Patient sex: F
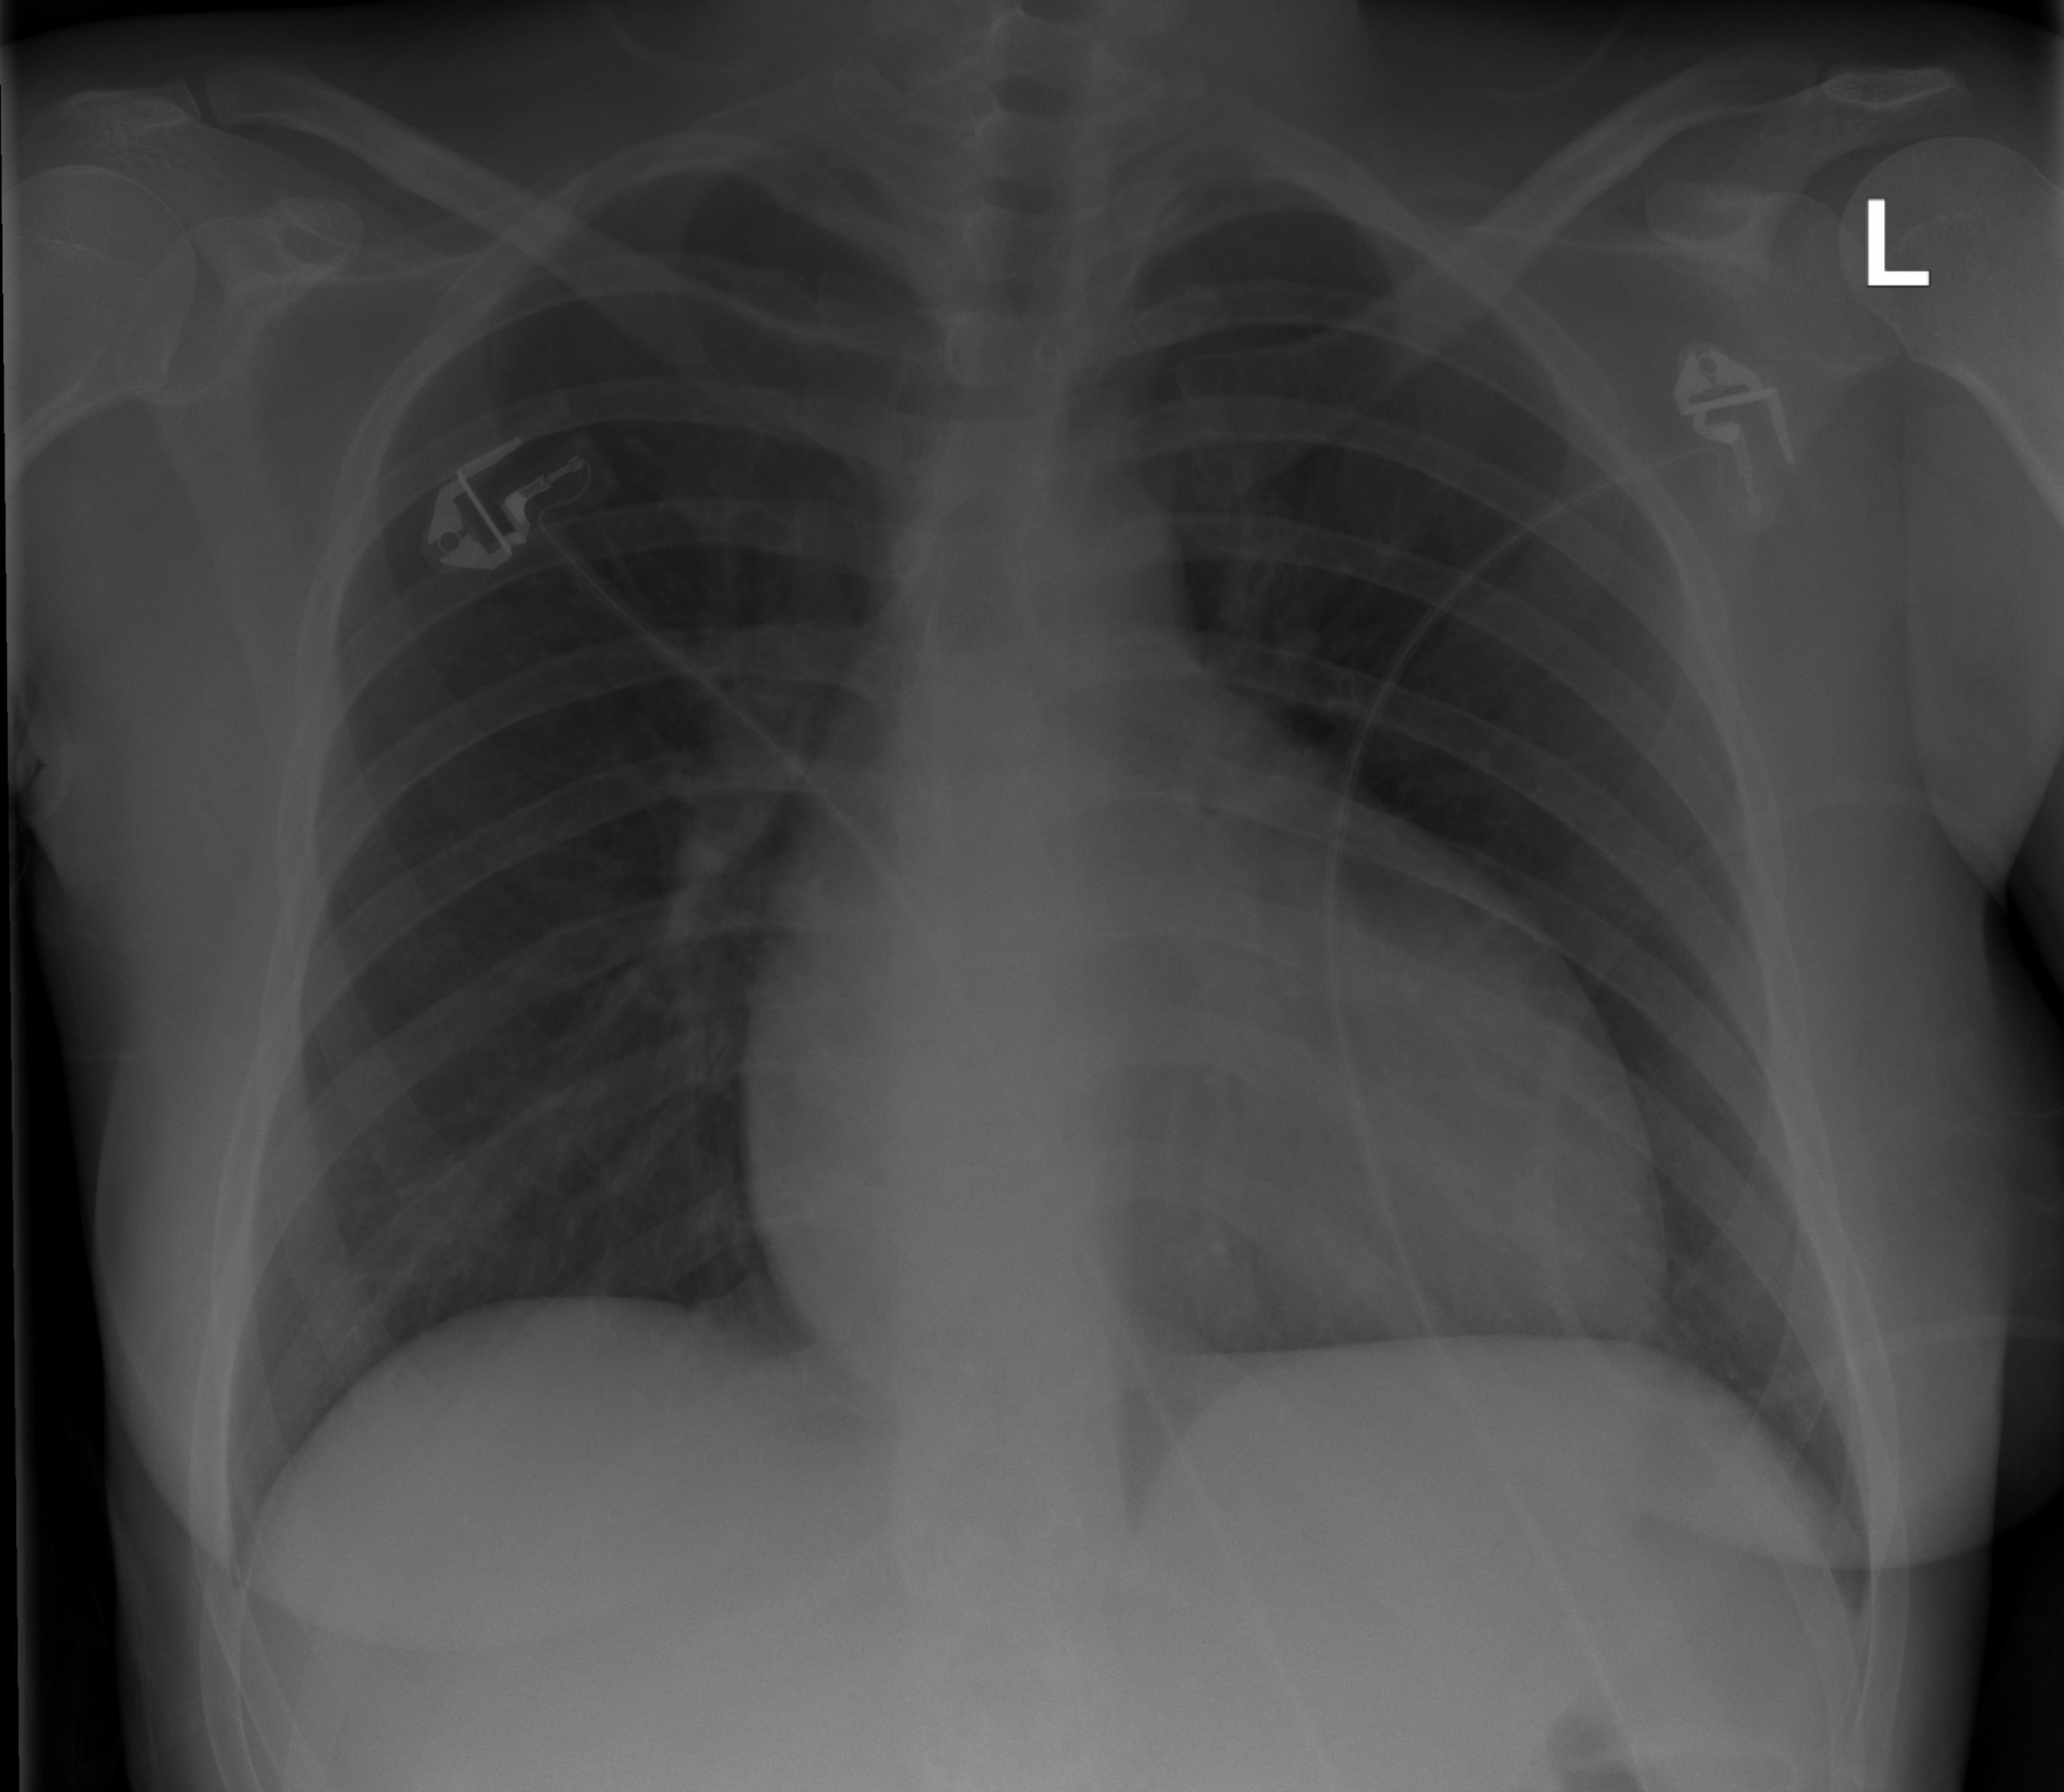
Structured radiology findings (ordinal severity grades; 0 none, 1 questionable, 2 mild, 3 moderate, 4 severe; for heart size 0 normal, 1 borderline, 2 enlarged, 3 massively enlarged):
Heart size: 2
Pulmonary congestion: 1
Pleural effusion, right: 0
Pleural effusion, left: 0
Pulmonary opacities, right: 0
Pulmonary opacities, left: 0
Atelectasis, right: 0
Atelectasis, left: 0